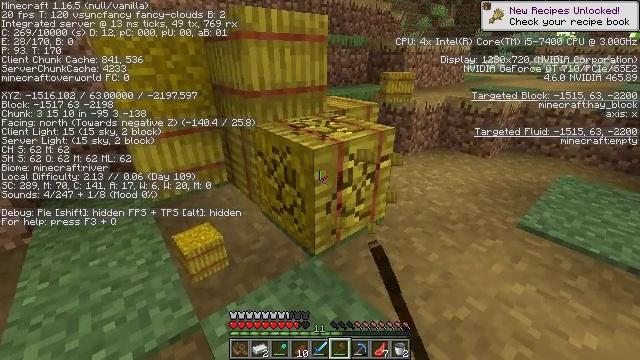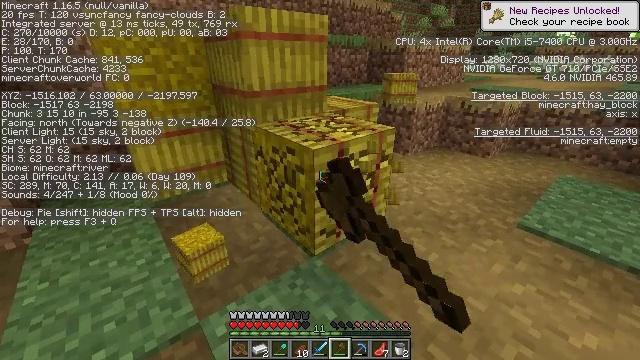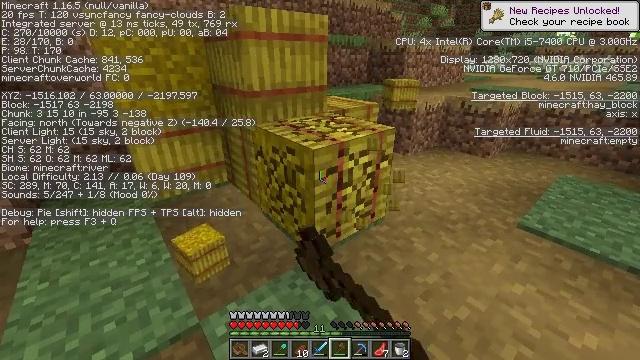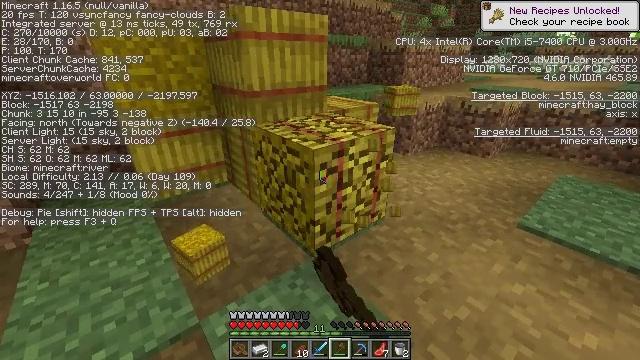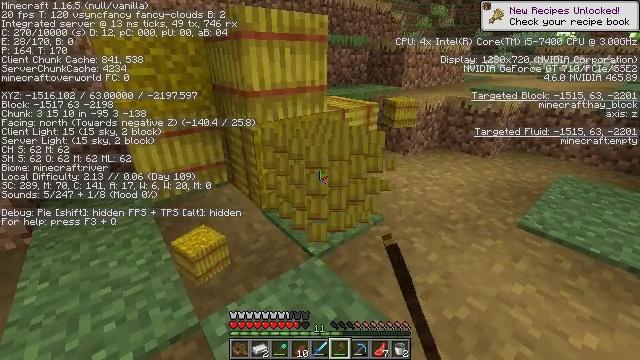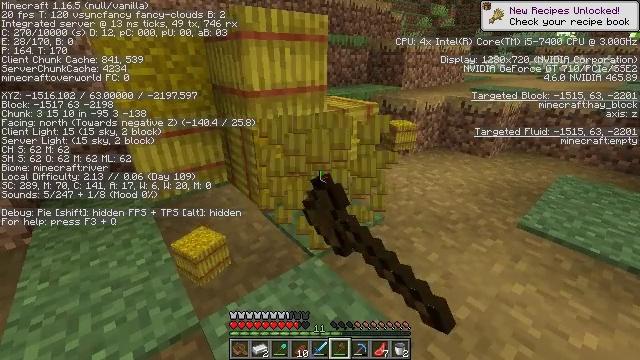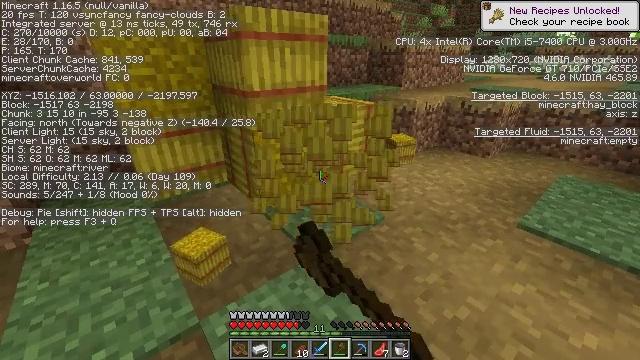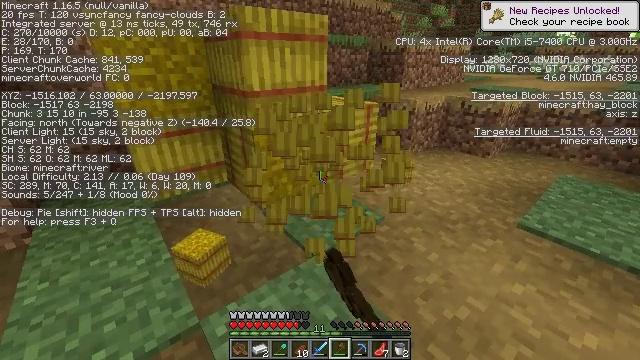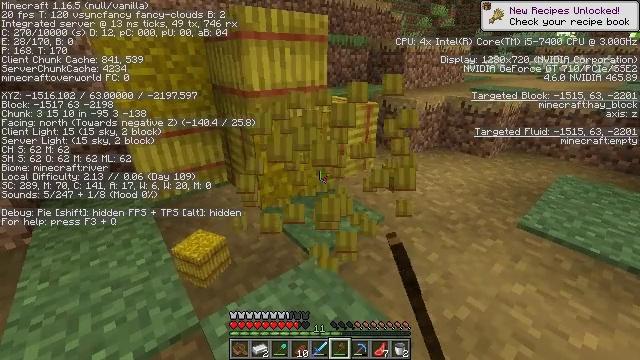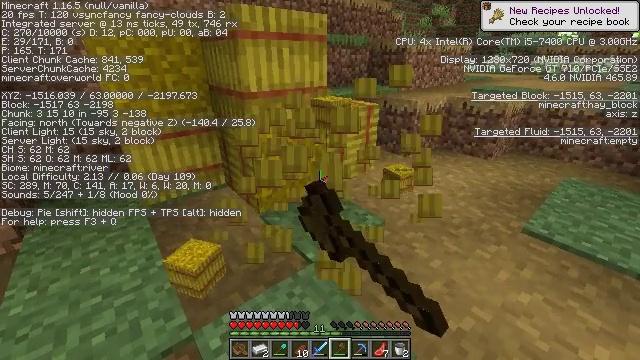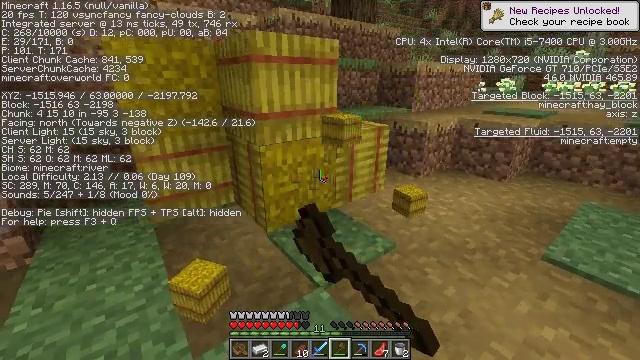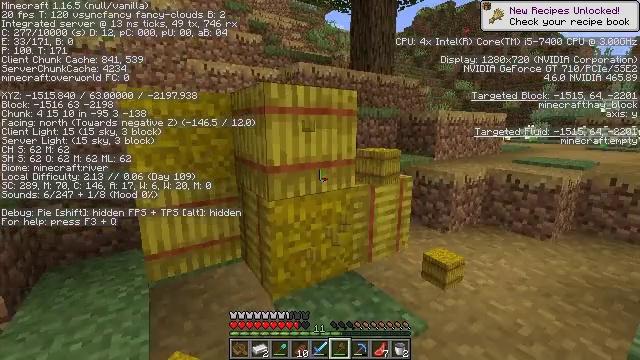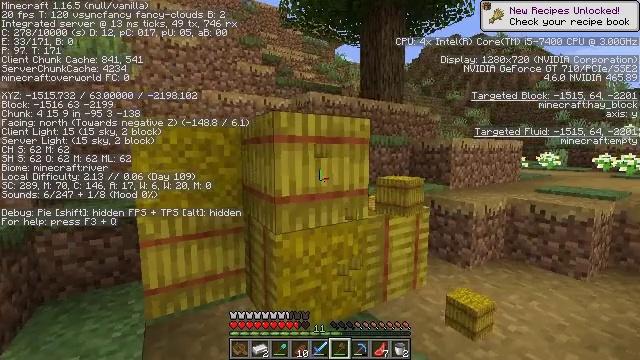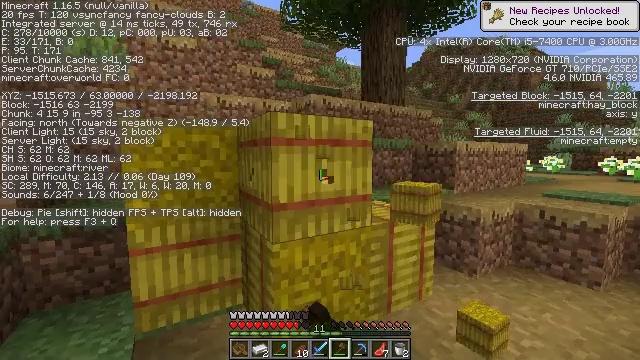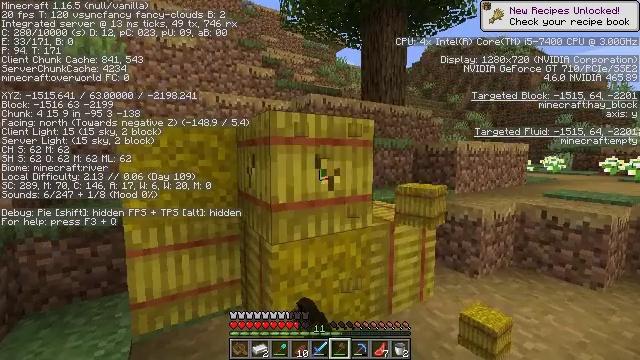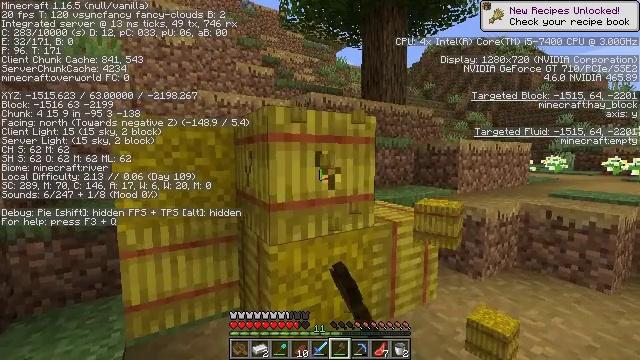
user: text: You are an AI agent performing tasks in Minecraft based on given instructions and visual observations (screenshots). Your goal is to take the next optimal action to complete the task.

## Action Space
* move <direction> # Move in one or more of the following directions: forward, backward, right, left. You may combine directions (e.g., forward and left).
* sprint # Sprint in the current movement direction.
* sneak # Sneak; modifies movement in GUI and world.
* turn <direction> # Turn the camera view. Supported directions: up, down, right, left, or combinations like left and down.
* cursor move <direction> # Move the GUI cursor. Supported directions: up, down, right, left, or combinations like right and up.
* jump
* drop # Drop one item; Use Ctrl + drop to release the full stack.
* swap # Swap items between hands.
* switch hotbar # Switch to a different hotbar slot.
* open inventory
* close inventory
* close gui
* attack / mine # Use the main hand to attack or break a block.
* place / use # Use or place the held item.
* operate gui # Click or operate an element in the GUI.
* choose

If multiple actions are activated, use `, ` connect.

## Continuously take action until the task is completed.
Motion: motion action
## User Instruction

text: Mine a hay block from the field.
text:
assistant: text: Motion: attack / mine
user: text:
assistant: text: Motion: attack / mine
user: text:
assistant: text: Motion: attack / mine
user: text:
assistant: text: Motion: attack / mine
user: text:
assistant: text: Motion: attack / mine
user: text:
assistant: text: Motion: attack / mine
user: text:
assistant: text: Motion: attack / mine
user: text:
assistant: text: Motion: attack / mine
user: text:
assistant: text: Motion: move forward, attack / mine
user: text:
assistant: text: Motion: move forward, turn left and up, attack / mine
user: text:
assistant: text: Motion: move forward, turn left and up, attack / mine
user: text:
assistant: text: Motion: move forward, turn left and up, attack / mine
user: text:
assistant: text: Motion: attack / mine
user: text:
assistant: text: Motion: attack / mine
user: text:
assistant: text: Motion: attack / mine
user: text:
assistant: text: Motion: attack / mine
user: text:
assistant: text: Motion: attack / mine
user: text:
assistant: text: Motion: attack / mine
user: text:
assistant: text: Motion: attack / mine
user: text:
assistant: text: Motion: attack / mine
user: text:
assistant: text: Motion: attack / mine
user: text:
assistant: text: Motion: attack / mine
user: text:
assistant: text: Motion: attack / mine
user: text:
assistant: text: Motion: attack / mine
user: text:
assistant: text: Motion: attack / mine
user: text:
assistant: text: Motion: attack / mine
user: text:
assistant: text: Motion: attack / mine
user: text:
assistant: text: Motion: attack / mine
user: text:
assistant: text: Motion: attack / mine
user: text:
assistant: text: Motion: turn down, attack / mine